Aerial crown-view tile of a tropical tree (Barro Colorado Island, Panama), acquired 20250915:
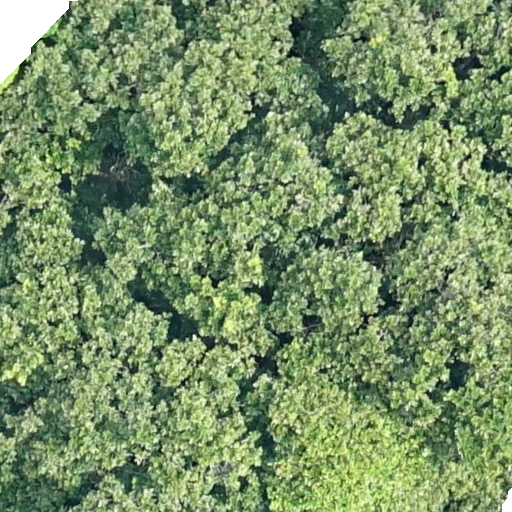
Species: Anacardium excelsum
GBIF accepted scientific name: Anacardium excelsum
Crown area: 642.421 m²